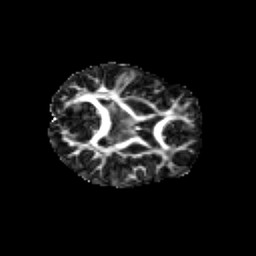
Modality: FA
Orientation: axial
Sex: female
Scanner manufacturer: siemens
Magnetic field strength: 3 T
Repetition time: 5 s
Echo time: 0.071 s